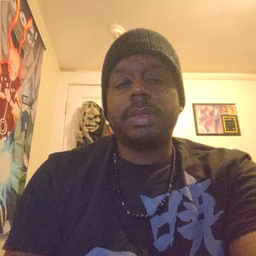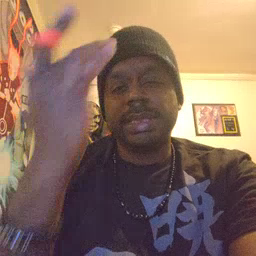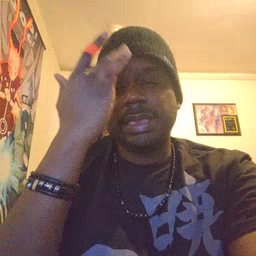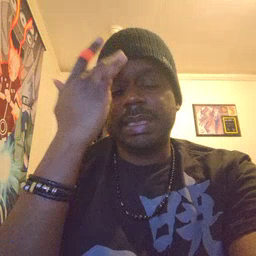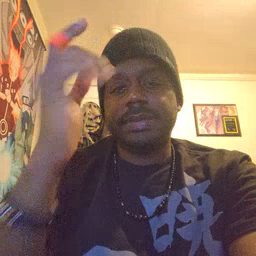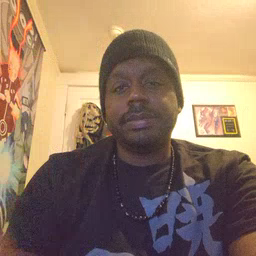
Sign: sick